Question: In the documentation for <URL>, It says:

What does "Size in TCHARs" means? Is it 'sizeof()' or 'strlen()'?
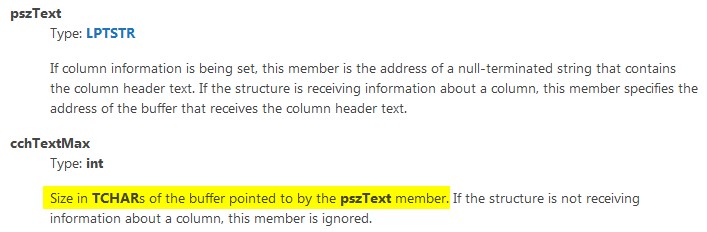
Answer: So we all know that 'char' is 8-bit, and 'wchar_t' is 16-bit. (This isn't always true, but it is on Windows with Microsoft compilers.)
Many (nearly all) of the Windows APIs are implemented under the hood in two versions: one supports Unicode (multi-byte characters) and the other supports 8-bit national character sets. These two functions actually have slightly different names -- typically the 8-bit one ends in "A" and the 16-bit one ends in "W" -- but your code typically doesn't reference either. The function your code calls has no ending letter, and in the '<windows.h>' there's a '#define' which points the symbol at the appropriate function name depending on whether the 'UNICODE' symbols is defined. When you declare your strings, you can declare them as type 'TCHAR' -- which is '#define'd to be either 'char' or 'wchar_t' of those depending on whether the symbol 'UNICODE' is defined or not.
The original purpose for this was to allow developers to offer two versions of their software, one which is unicode-compliant and calls the unicode APIs, and one which is not and just calls the 8-bit APIs, This was important in the days when some widely-installed versions of Windows did not support the Unicode versions. [However, now nearly the entire installed base of Windows is Unicode-compliant, so you should be using the Unicode versions (wide character) everywhere.]
So, size in 'TCHAR's is the same as 'strlen()' (or sometimes 'strlen()+1', check the docs) if you're working with only 8-bit, but it's 'wcslen()' (or 'wcslen()+1') if you're using wide characters (unicode). In service to their "text unification" project Microsoft introduced '_tcslen()' which maps to the appropriate string length function.
<URL>